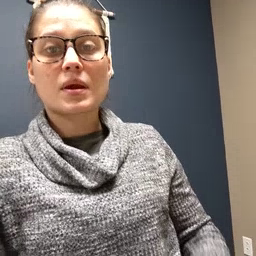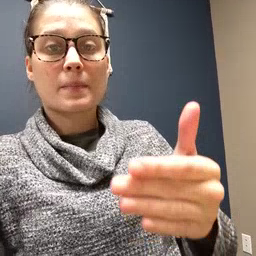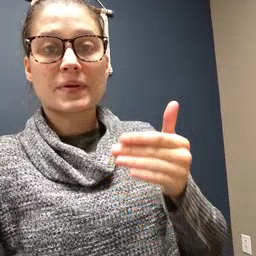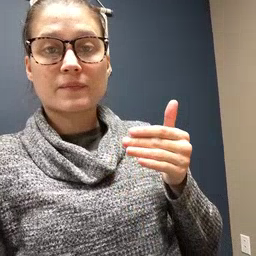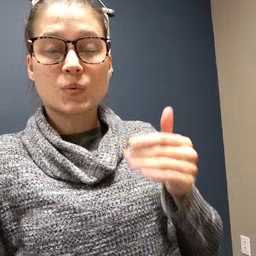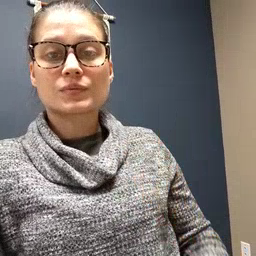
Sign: before